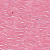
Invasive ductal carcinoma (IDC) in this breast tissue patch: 0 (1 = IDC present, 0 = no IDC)